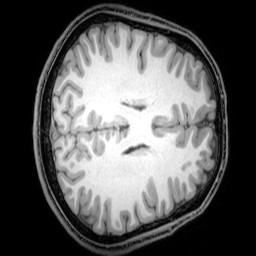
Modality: T1w
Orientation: axial
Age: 20
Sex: male
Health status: healthy
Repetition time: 0.081 s
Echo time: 0.037 s